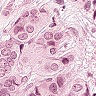
Metastatic tissue present: yes